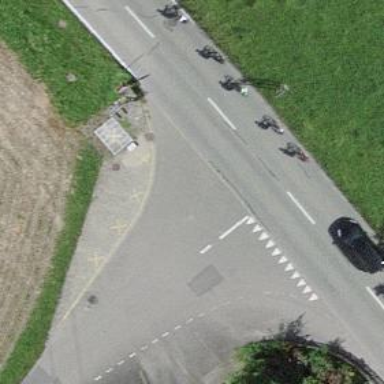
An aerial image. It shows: Road with "give way" sign.